Field crop: tomato
Growth stage: 2
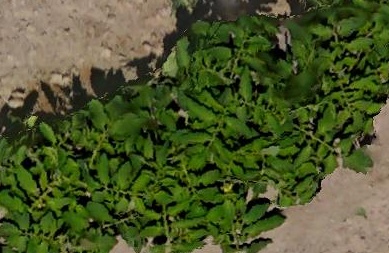
Species: tomato